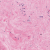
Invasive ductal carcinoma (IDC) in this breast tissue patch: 0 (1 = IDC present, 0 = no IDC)